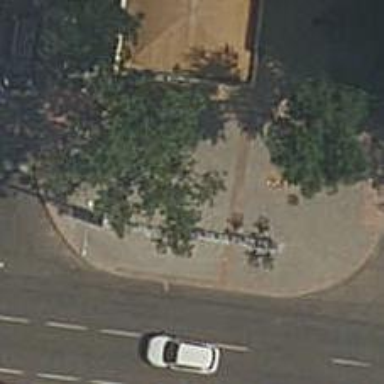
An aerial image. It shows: Bicycle rental facility.